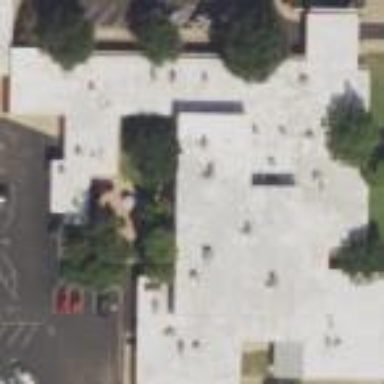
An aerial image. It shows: Building.